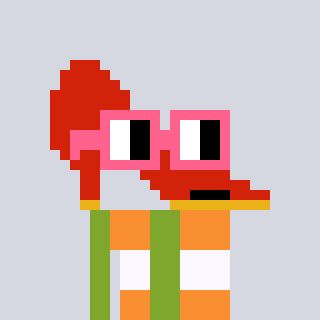
a pixel art character with square pink glasses, a highheel-shaped head and a slimegreen-colored body on a cool background